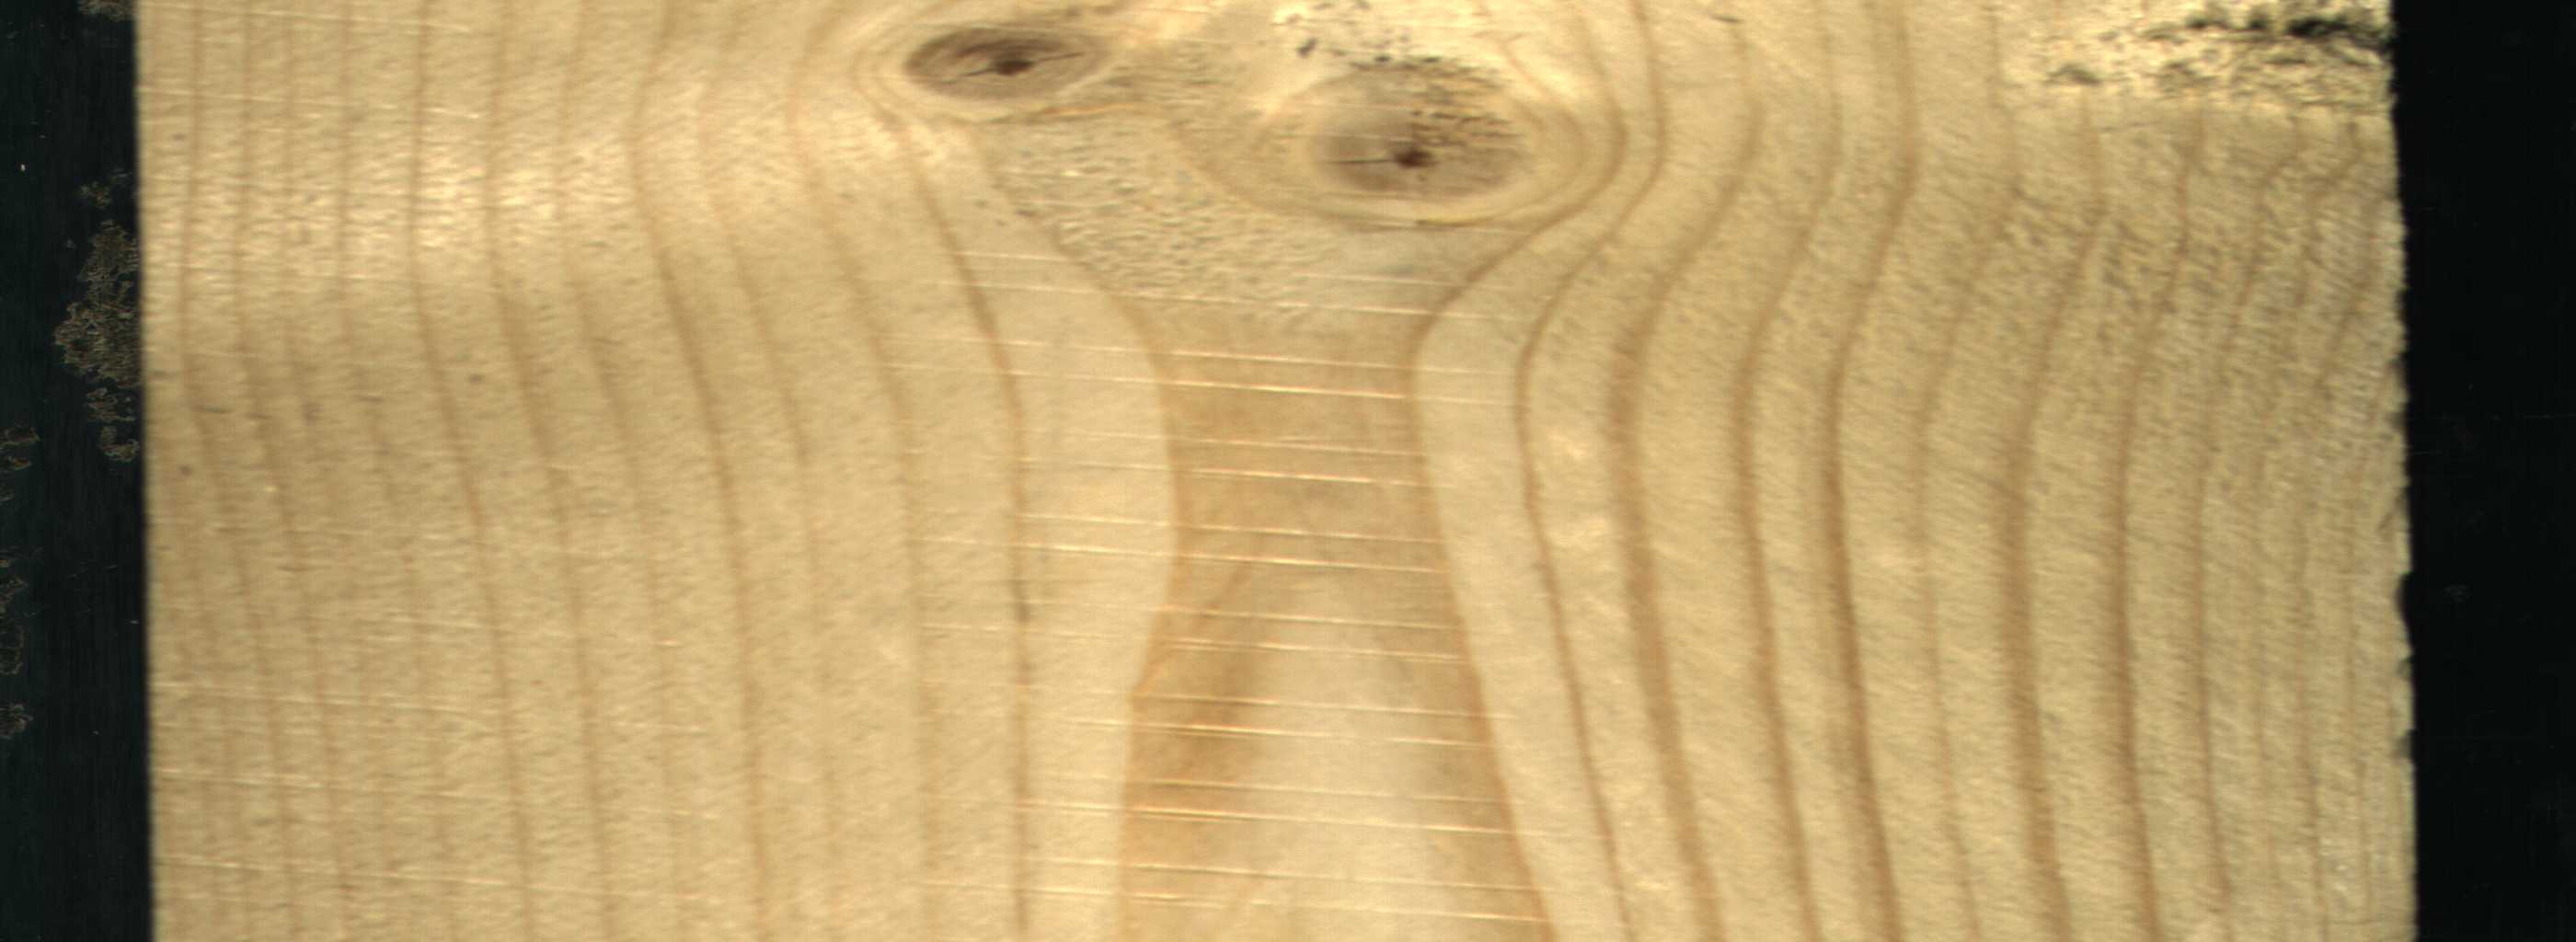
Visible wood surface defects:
knot_with_crack
knot_with_crack
Dead_Knot